Question: I'm using an SDK and am trying to extract data from an object (Merchant) that's being retrieved, and although the class has some useful methods for returning specific fields, I can clearly see more information available by setting a watch in Android Studio and checking that at a breakpoint.

I'm trying to get all of this data out in String form, and I was wondering how. Using "merchant.toString()" does get some information out, but it looks as if the text I can't access is the part within "mMap".
I can spot the words "Bundle" and "ArrayMap" in the preview, and I have tried to read through the class in the java file from the SDK, but I'm not making much sense of it so far.
How can I read from these fields that Android Studio can preview?
EDIT: <URL>
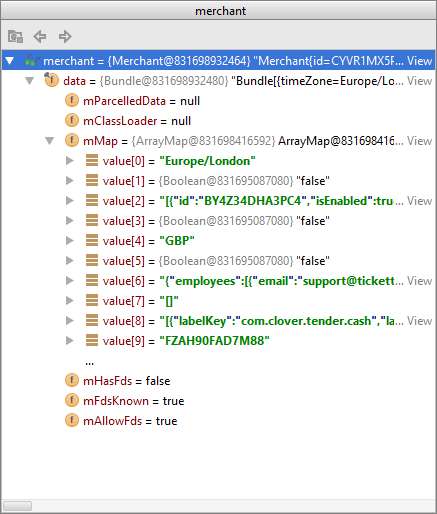
Answer: Unfortunately, 'data' field is private, you can try to retrieve information from private field using java reflection. For example, like it shown <URL>.